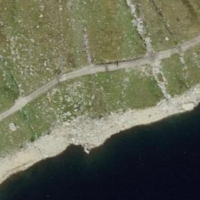
EUNIS habitat code: 26
Species observed at this site:
Erebia tyndarus